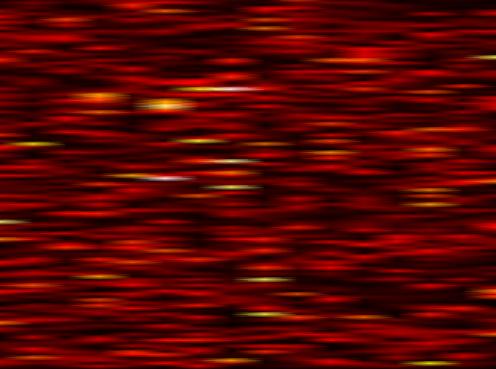
Label: FBMC